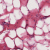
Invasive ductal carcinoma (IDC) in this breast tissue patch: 0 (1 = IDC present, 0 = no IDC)